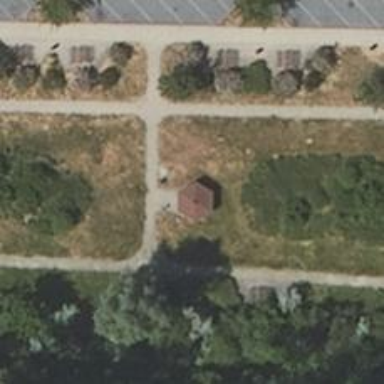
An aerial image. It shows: Picnic shelter designed for outdoor gatherings.